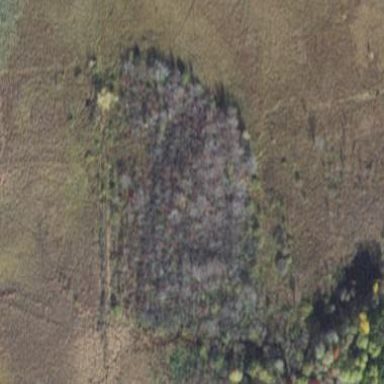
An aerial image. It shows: Swamp in wetland area.